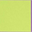
Piece: xx